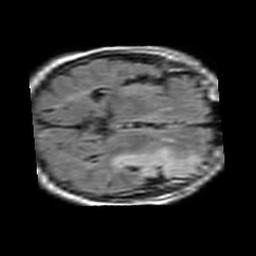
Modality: FLAIR
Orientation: axial
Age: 75
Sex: male
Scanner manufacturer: philips
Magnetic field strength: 1.5 T
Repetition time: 11 s
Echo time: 0.14 s